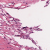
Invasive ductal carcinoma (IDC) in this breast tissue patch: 1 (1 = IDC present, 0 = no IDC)